Question: I am trying to separate the JSONObjects that come from the same String Key "serving_description" (that is what I believe it is called) into their own list item. There are 5 "serving_description"'s but they are all different. I have it displaying all 5 in one list item and an edit text. Image at the bottom. How do I separate each value with the same Key? In this case the String Key is "serving_description" and the 5 values.
'''
public class RecipeListActivity extends Activity {
EditText search, ans;
Button enter;
ListView meow;
ArrayList<String> listItems = new ArrayList<String>();
ArrayAdapter<String> adapter;
@Override
protected void onCreate(Bundle savedInstanceState) {
// TODO Auto-generated method stub
super.onCreate(savedInstanceState);
setContentView(R.layout.layout);
ans = (EditText) findViewById(R.id.editText2);
enter = (Button) findViewById(R.id.button1);
meow = (ListView) findViewById(R.id.listView1);
adapter = new ArrayAdapter<String>(this,
android.R.layout.simple_list_item_1, listItems);
meow.setAdapter(adapter);
enter.setOnClickListener(new OnClickListener() {
@Override
public void onClick(View v) {
new AsyncTask<String, String, String>() {
@Override
protected String doInBackground(String... arg0) {
search = (EditText) findViewById(R.id.editText1);
String SEARCH = search.getText().toString();
JSONObject food = getFood(SEARCH);
Log.v("FATSEC", "TEST");
String ret = "";
try {
JSONArray foodName = food.getJSONObject("food")
.getJSONObject("servings")
.getJSONArray("serving");
for (int n = 0; n < foodName.length(); n++) {
JSONObject object = foodName.getJSONObject(n);
String shit = object
.getString("serving_description");
Log.v("FATSEC", "" + shit);
ret += shit + "
";
}
} catch (JSONException e) {
e.printStackTrace();
}
return ret;
}
@Override
protected void onPostExecute(String result) {
super.onPostExecute(result);
// Displaying the text
ans.setText("Serving Size " + result);
listItems.add("" + result);
adapter.notifyDataSetChanged();
}
}.execute();
}
});
}
'''
'''
{
"servings":{
"serving":[
{
"vitamin_a":"0",
"calcium":"2",
"serving_description":"1 cup cooked"
},
{
"vitamin_a":"0",
"calcium":"6",
"serving_description":"1 cup, dry, yields"
},
{
"vitamin_a":"0",
"calcium":"1",
"serving_description":"1 oz, dry, yields"
},
{
"vitamin_a":"0",
"calcium":"1",
"serving_description":"1 serving (105 g)"
},
{
"vitamin_a":"0",
"calcium":"1",
"serving_description":"100 g"
}
]
},
"food_url":"http:\/\/www.fatsecret.com\/calories-nutrition\/generic\/rice-white-cooked-regular",
"food_type":"Generic",
"food_name":"White Rice",
"food_id":"4501"
}
'''
I am trying to separate each value.

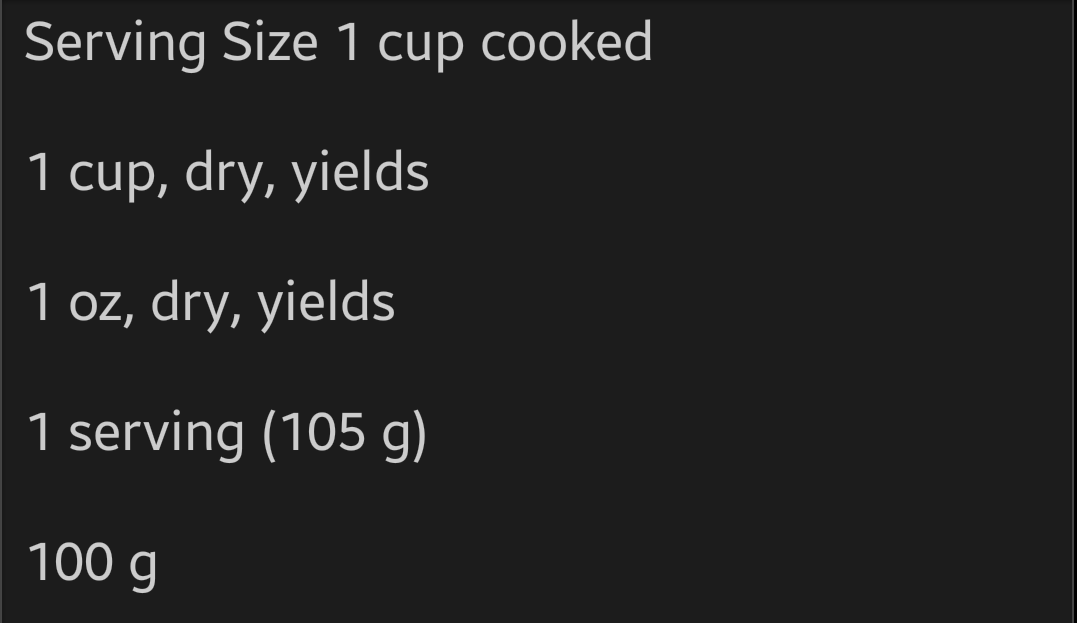
Answer: 'shit.split(",");' will do the trick it will return an array of 'String' which you can iterate.